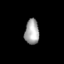
Tissue: skin
Cell type: Fibroblasts
Senescence score: 0.8046
Nuclear area (px): 352
Mean DAPI intensity: 166.224